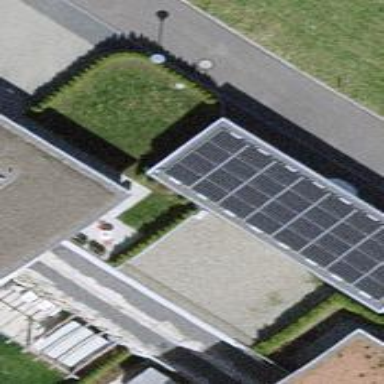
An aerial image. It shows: Solar power generator using photovoltaic panels.